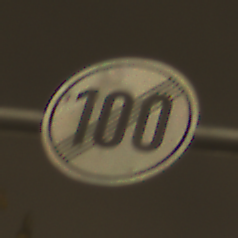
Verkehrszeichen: EndeGeschwindigkeit100
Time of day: Night
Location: Outdoor (Urban)
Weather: Overcast
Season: NotSpecified
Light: Artificial